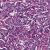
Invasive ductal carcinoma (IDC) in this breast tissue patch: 1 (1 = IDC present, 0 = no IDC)